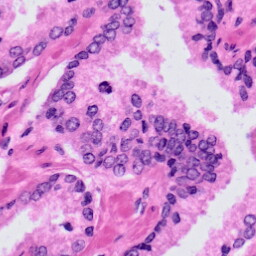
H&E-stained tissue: Prostate